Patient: sex M, age 69
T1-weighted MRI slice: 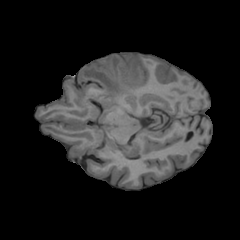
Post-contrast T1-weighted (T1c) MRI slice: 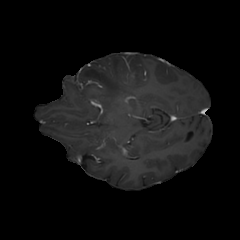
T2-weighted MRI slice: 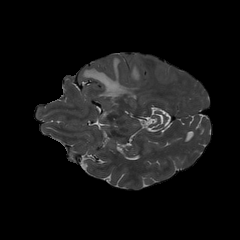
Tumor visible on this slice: yes
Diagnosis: Glioblastoma, IDH-wildtype
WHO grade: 4